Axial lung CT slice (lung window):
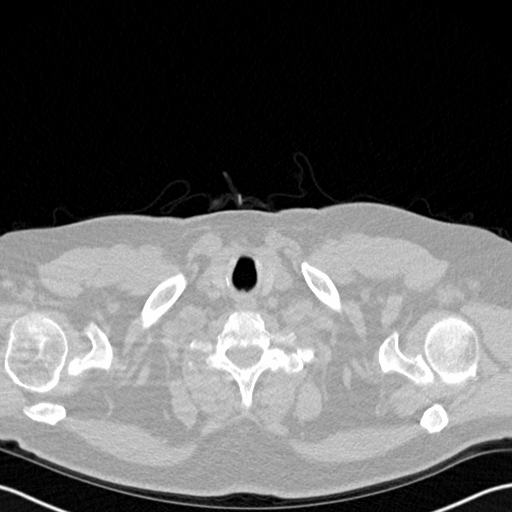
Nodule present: no